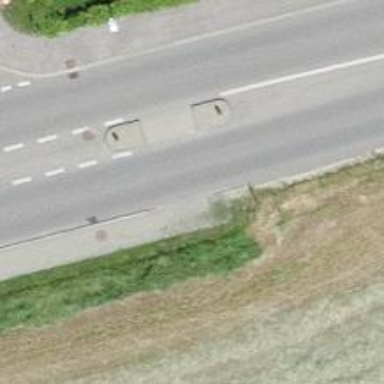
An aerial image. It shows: Zebra crossing on the road.